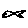
Label: fish